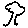
Label: tree